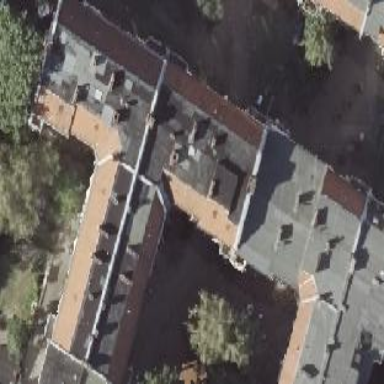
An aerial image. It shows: Residential building with distinctive double saltbox roof shape.